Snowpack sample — Buffalo Mountain, Silverthorne, Colorado, USA (1/25/25, 10:11 AM MST)
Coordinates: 39.6222, -106.1139
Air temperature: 22 °F
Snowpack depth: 110 cm
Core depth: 10 cm
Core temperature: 46.4 °F
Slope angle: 12°, slope face: 102°
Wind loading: high
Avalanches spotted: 0
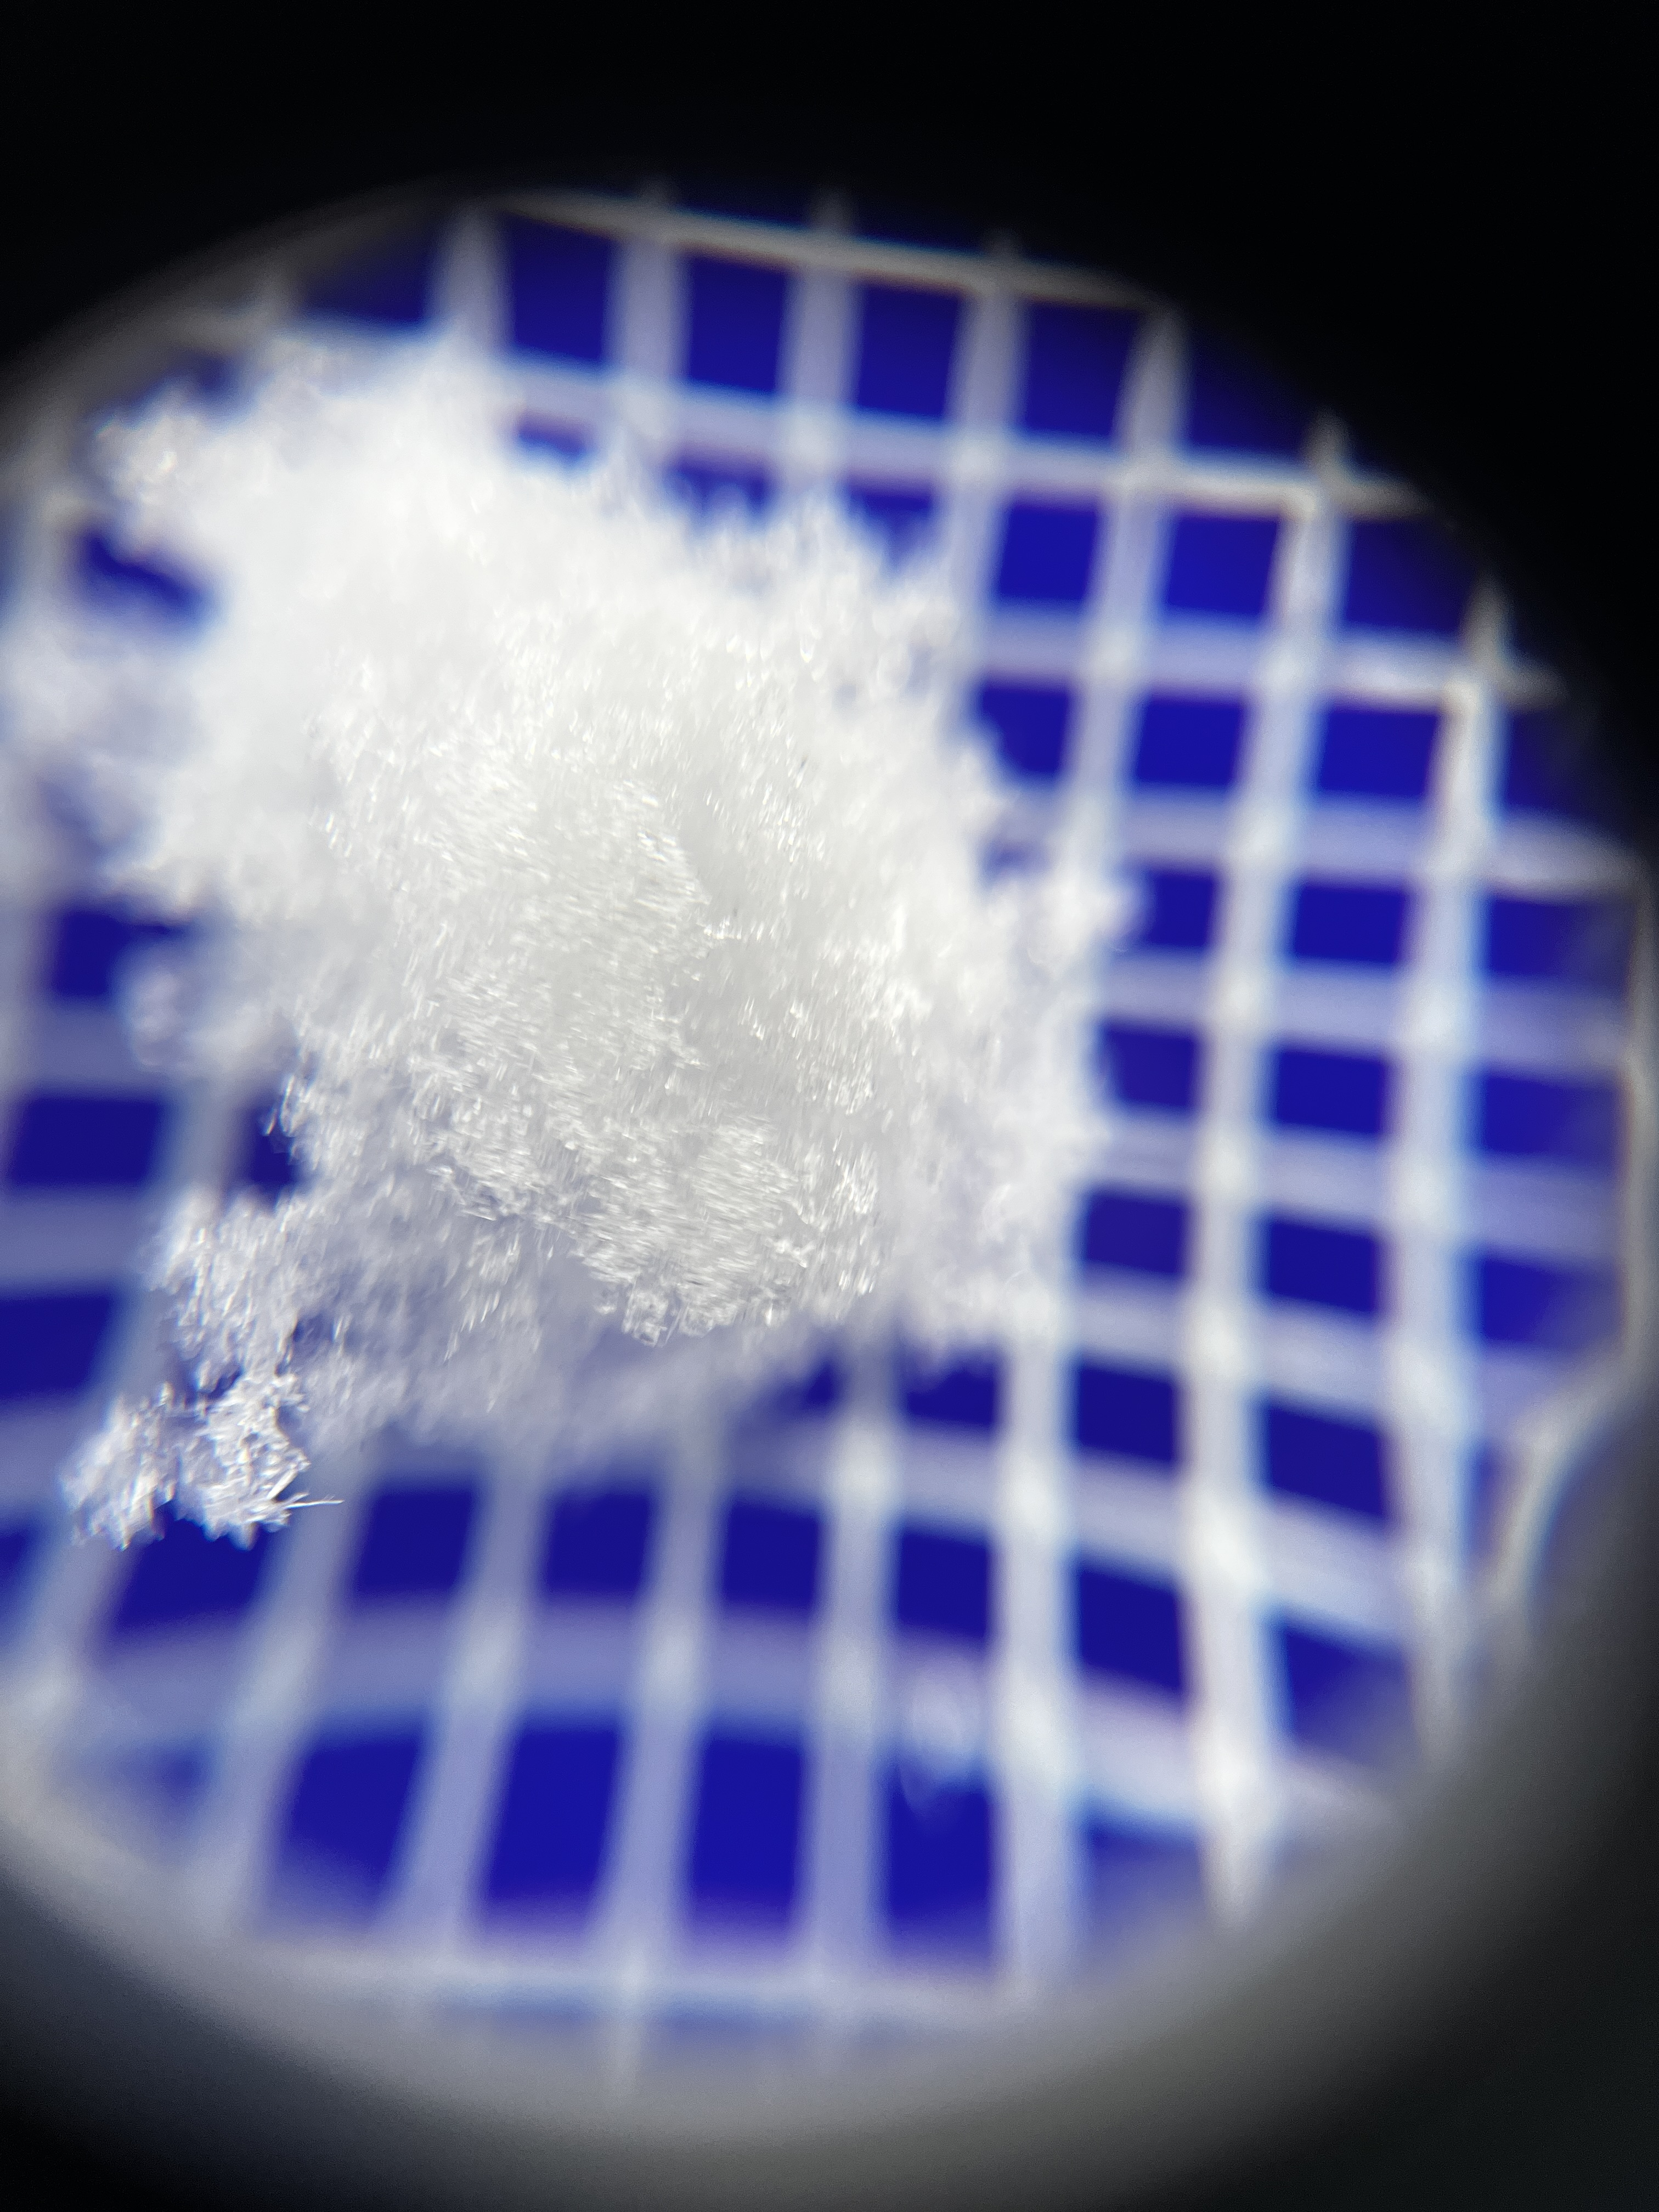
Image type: magnified_profile
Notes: No avalanches nearby, collected on the outskirts of a fire break 15 meters from the treeline, on way to Buffalo and Red Mountain